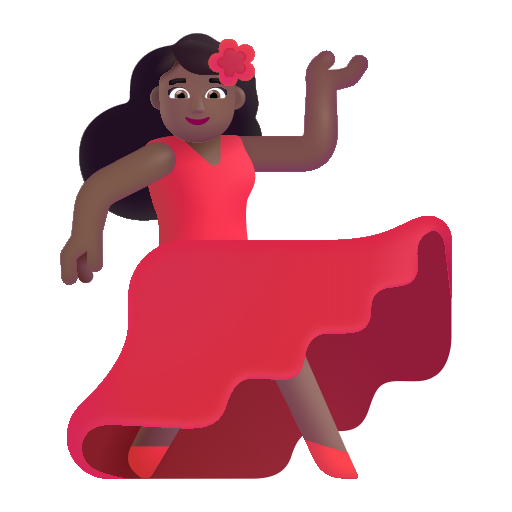
woman dancing color  dark